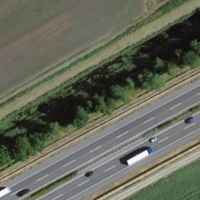
EUNIS habitat code: 57
Species observed at this site:
Phalacrocorax carbo
Corvus corone